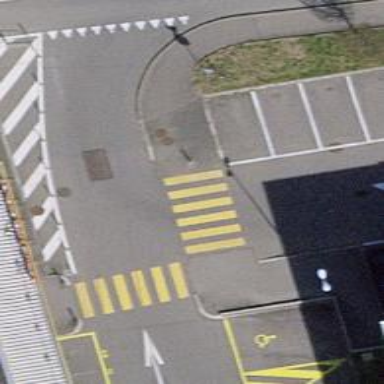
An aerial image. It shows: Zebra crossing on the road.